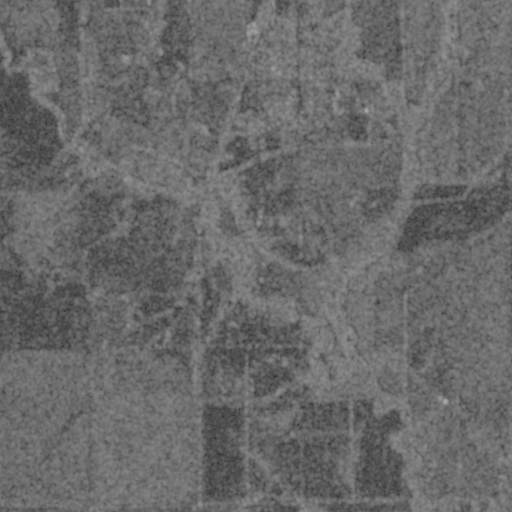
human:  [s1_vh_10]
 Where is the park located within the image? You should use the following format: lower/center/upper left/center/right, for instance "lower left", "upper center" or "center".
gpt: The park is located in the upper center of the image.
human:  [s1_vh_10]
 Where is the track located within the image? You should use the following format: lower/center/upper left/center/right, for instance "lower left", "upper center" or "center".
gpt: There is no track in the image.

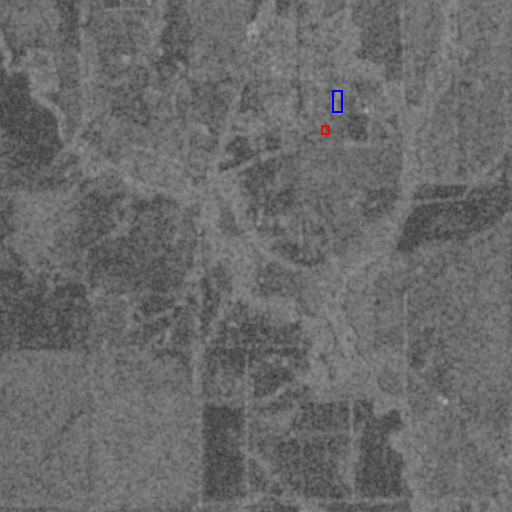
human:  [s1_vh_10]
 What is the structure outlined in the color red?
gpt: The structure outlined in red is a park.
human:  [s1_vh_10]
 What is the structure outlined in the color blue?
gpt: The structure outlined in blue is a building.
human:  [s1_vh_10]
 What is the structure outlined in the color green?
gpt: There is no green outline.